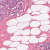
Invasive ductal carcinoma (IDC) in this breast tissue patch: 0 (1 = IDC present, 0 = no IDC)